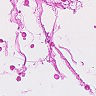
Metastatic tissue present: no